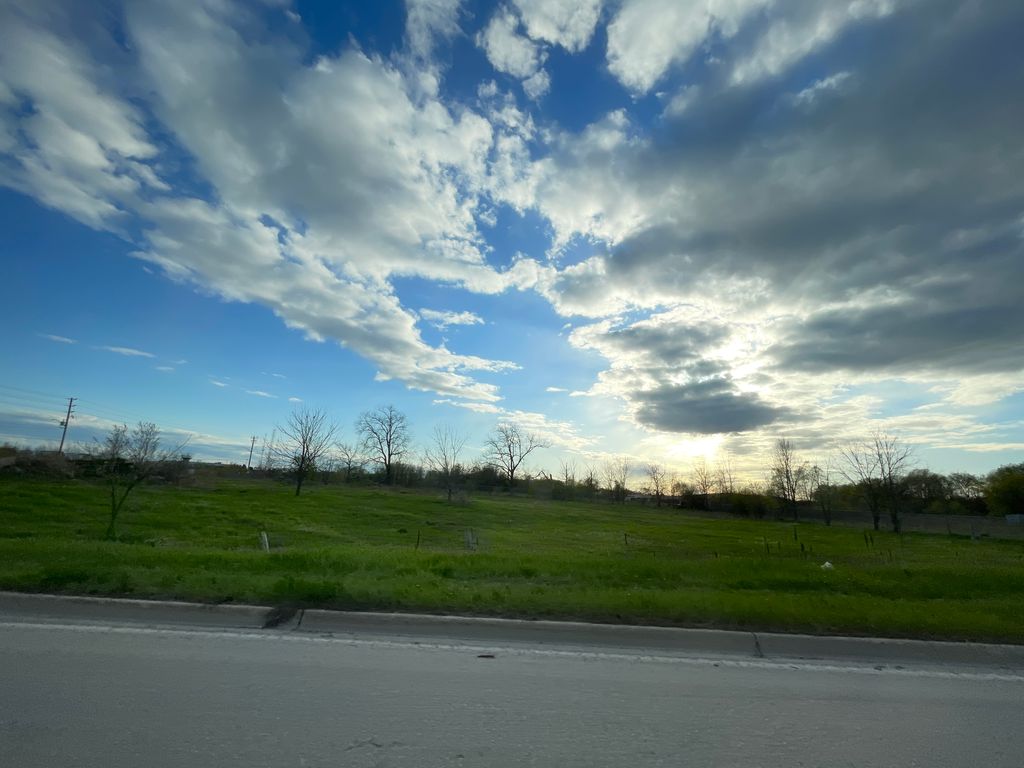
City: kitchener-waterloo